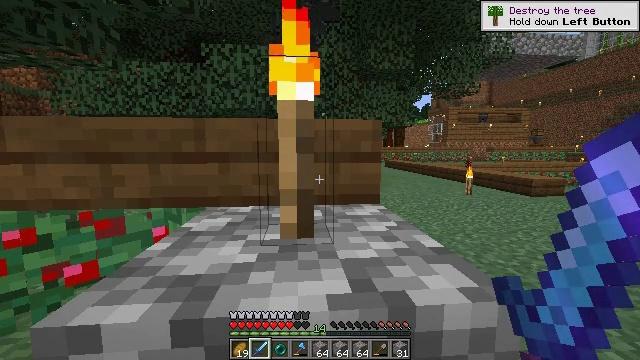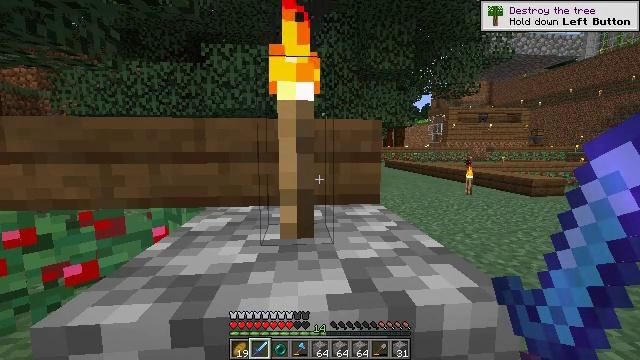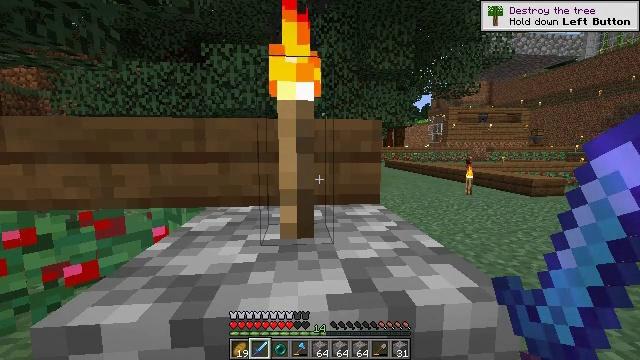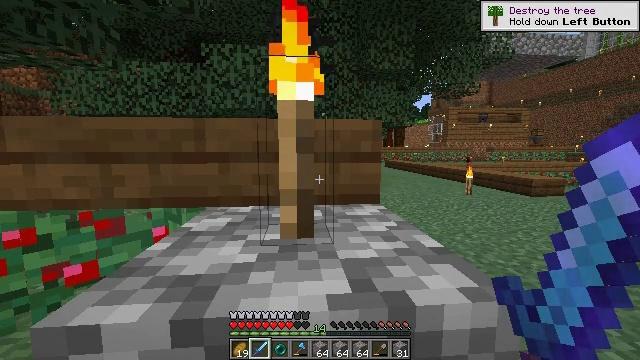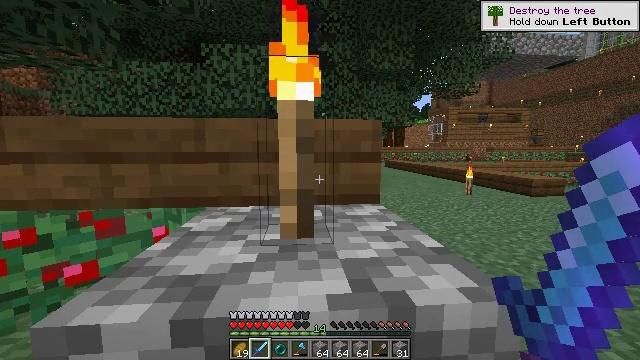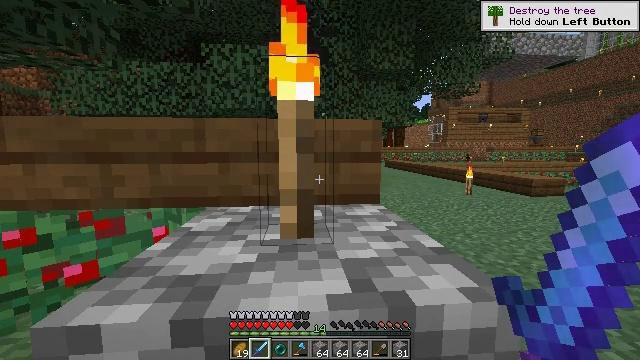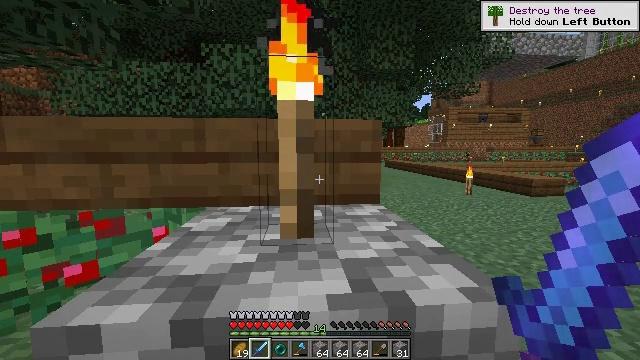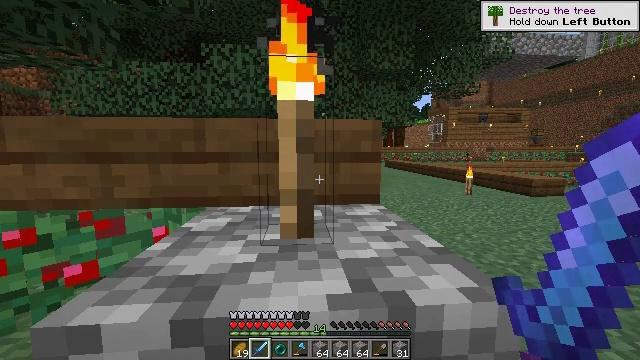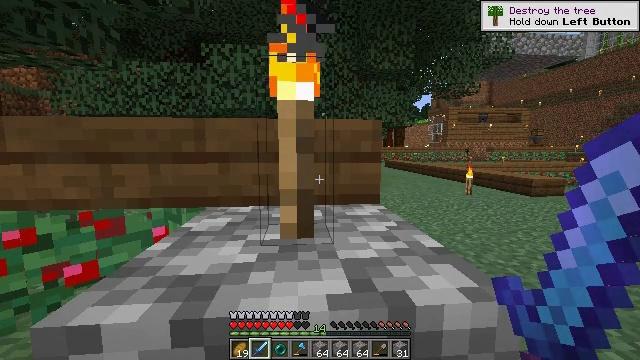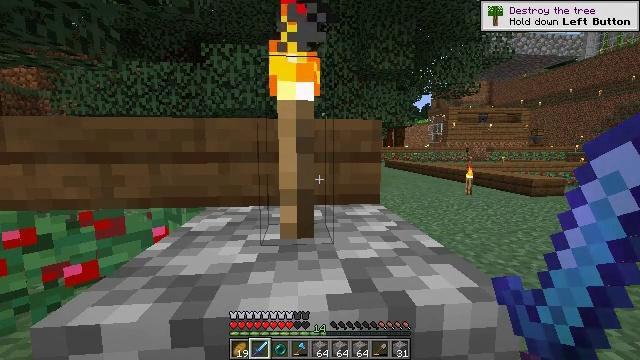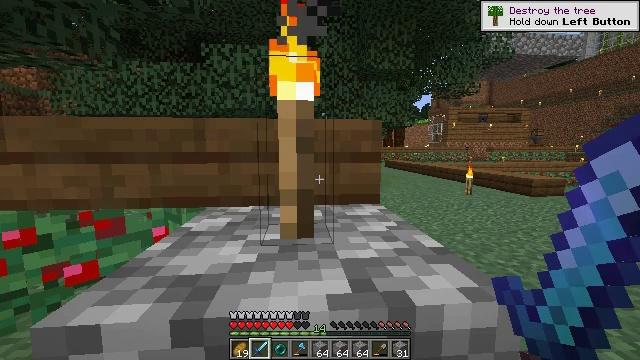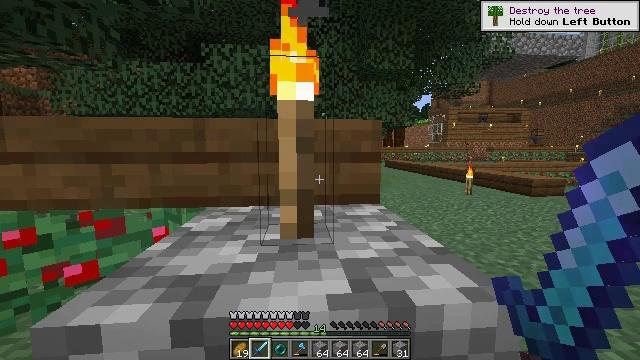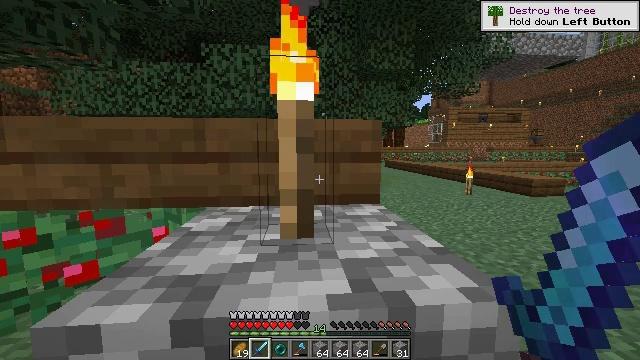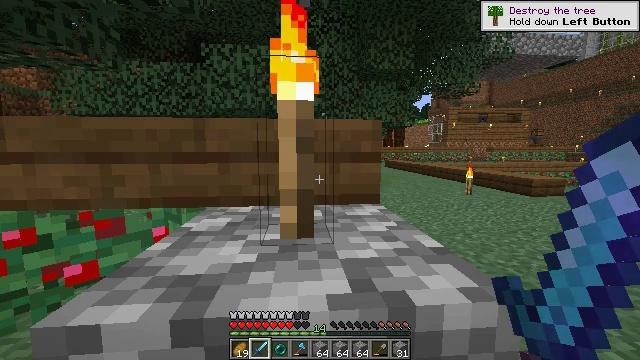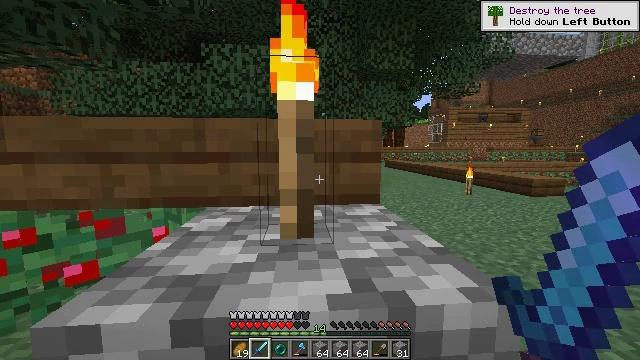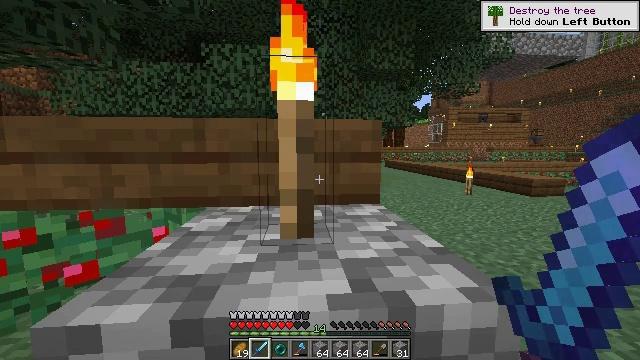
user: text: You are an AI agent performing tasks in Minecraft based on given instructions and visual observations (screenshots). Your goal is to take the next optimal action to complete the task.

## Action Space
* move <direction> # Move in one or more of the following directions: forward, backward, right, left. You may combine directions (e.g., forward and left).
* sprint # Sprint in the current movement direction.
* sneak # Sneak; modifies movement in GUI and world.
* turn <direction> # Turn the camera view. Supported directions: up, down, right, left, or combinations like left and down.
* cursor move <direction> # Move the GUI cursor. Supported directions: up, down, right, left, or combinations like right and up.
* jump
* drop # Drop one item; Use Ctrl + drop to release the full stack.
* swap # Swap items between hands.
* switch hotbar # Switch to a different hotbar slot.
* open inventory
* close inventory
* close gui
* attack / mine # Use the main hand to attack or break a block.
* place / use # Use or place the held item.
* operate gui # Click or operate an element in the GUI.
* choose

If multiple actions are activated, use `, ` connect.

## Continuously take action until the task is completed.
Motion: motion action
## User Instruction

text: Break the torch to collect it.
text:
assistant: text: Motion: no_op
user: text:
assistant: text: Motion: no_op
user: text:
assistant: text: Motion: no_op
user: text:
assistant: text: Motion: no_op
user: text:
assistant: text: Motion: no_op
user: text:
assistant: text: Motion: no_op
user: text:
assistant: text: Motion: no_op
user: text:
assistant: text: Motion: no_op
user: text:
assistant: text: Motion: no_op
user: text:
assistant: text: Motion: no_op
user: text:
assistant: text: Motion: no_op
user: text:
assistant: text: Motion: no_op
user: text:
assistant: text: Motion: no_op
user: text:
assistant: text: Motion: no_op
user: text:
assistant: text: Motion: no_op
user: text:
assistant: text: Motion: no_op
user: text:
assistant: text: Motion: no_op
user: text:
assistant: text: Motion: no_op
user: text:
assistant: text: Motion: no_op
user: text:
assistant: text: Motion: no_op
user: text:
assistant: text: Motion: no_op
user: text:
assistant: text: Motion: no_op
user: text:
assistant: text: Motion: no_op
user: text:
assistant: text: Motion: no_op
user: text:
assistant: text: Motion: no_op
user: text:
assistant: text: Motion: no_op
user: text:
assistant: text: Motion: no_op
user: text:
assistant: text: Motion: no_op
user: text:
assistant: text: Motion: no_op
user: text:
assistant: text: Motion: no_op